【题型】解答题　【知识点】平面几何　【难度】easy
在矩形$ABCD$中，点$E$在边$BC$上，将线段$AE$绕点$E$顺时针旋转$90^\circ$，点$A$的对应点$F$恰好落在$CD$上。

(1) 如图 1，求证：$CE = CD$；

(2) 连接$AF$，作$\angle BCD$的平分线交$AF$于点$P$，交$EF$于点$M$。

$^{\textcircled{1}}$ 如图 2，判断点$P$是否为线段$AF$的中点，并说明理由；

$^{\textcircled{2}}$ 如图 3，连接$PB$交$AE$于点$N$，若$DF = CF = 1$，求$PN$的长。
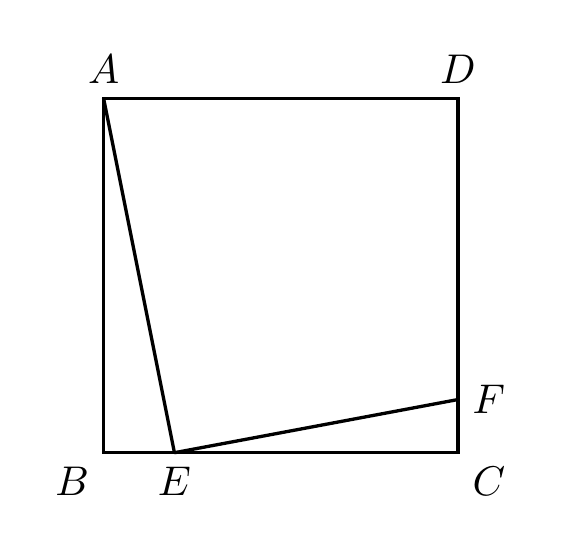
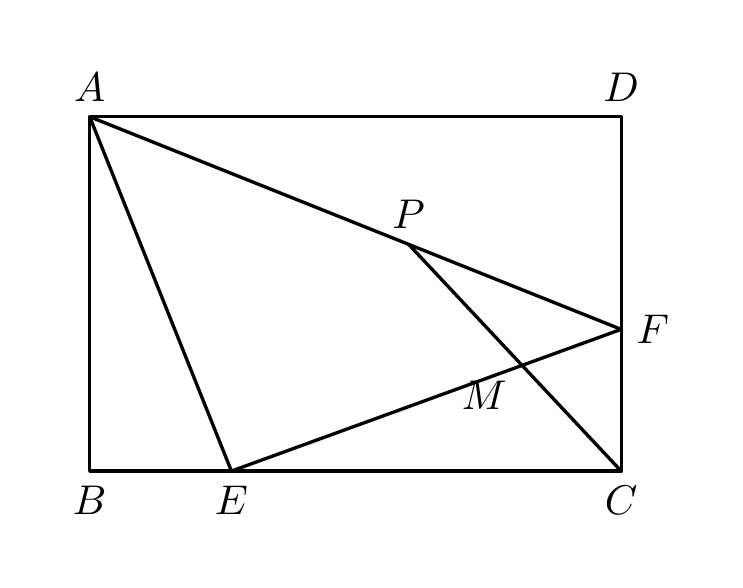
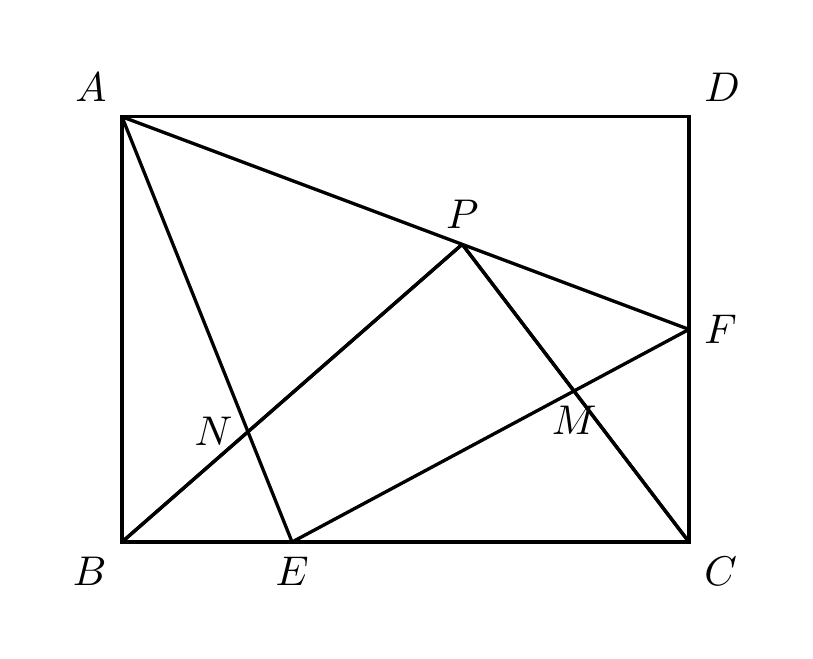
【解答】
【答案】(1) 见解析；(2)$^{\textcircled{1}}$ 点$P$为线段$AF$的中点，理由见解析；$^{\textcircled{2}} \frac{5\sqrt{2}}{6}$

【解析】(1) 证明：$\because$ 四边形$ABCD$是矩形，

$\therefore AB = CD$，$\angle ABC = \angle BCD = 90^\circ$，

$\because$ 将线段$AE$绕点$E$顺时针旋转$90^\circ$得到线段$EF$，

$\therefore AE = EF$，$\angle AEF = 90^\circ$，

$\therefore \angle BAE + \angle AEB = \angle AEB + \angle CEF$，

$\therefore \angle BAE = \angle CEF$，

$\therefore \triangle ABE \cong \triangle ECF(\text{AAS})$，

$\therefore AB = CE$，

$\therefore CE = CD$。

(2) 解：$^{\textcircled{1}}$ 点$P$为线段$AF$的中点，理由如下：

如图，连接$PE$，

$\because \angle AEF = 90^\circ$，$AE = EF$，

$\therefore \angle PAE = \angle PFE = 45^\circ$，

$\because CP$平分$\angle BCD$，$\angle BCD = 90^\circ$，

$\therefore \angle PCE = \angle PCF = \angle PFE = 45^\circ$，

又$\because \angle EMC = \angle PMF$，

$\therefore \triangle EMC \backsim \triangle PMF$，

$\therefore \frac{EM}{PM} = \frac{CM}{FM}$，

又$\because \angle PME = \angle FMC$，

$\therefore \triangle PME \backsim \triangle FMC$，

$\therefore \angle PEF = \angle PCF = 45^\circ$，

$\therefore \angle APE = \angle PEF + \angle PFE = 90^\circ$，

$\therefore PE \perp AF$，

$\therefore$ 点$P$是线段$AF$的中点。

$^{\textcircled{2}}$ 如图，连接$PE$，$PE \perp AF$，$\angle AEF = 90^\circ$，$AE = FE$，

$\therefore PE = PA = PF$，$\angle AEP = \angle FEP = 45^\circ$，

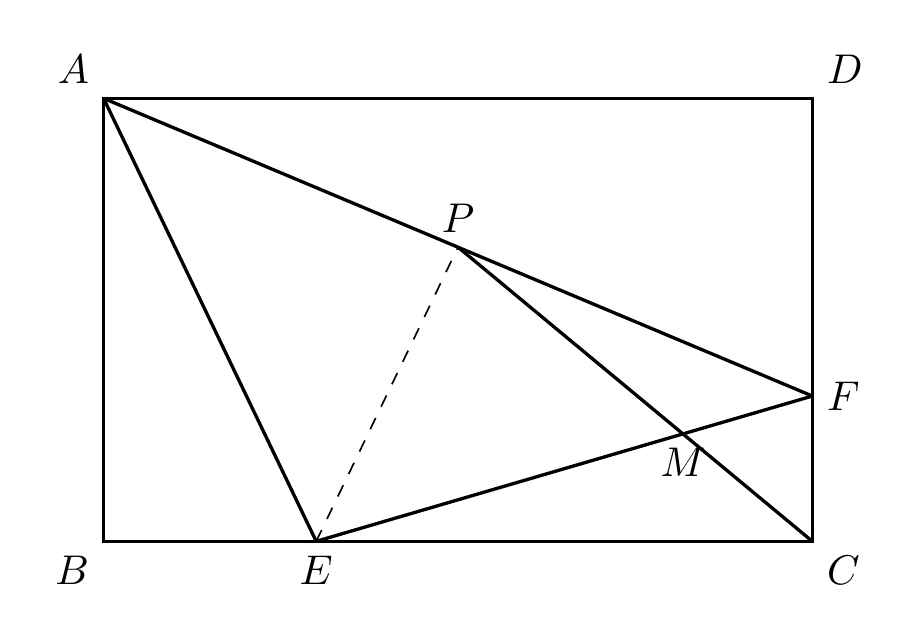